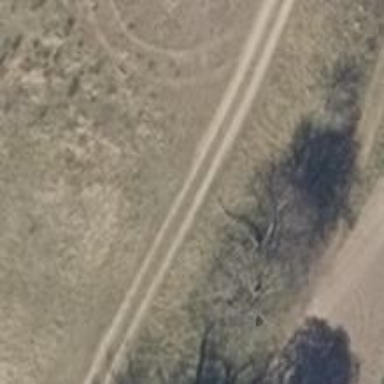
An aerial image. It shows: Dirt track road with grade 4 tracktype.